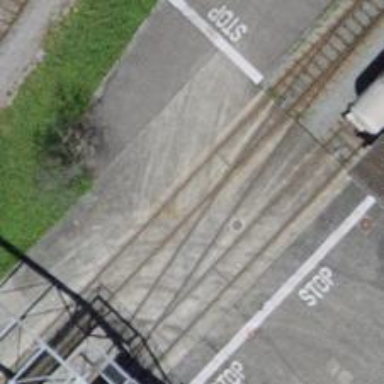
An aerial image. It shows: Single railway spur track.